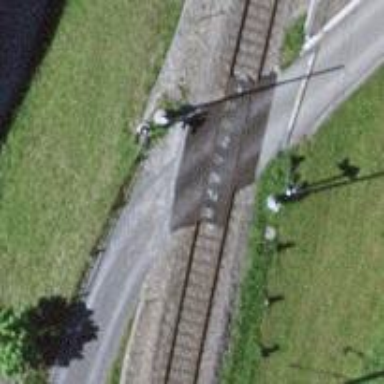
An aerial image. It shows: Level crossing at the railway with full barrier.